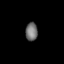
Tissue: lung
Cell type: Epithelial cells
Senescence score: 0.2382
Nuclear area (px): 217
Mean DAPI intensity: 111.954